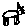
Label: cat